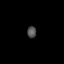
Tissue: prostate
Cell type: T cells
Senescence score: 0.2098
Nuclear area (px): 104
Mean DAPI intensity: 80.106